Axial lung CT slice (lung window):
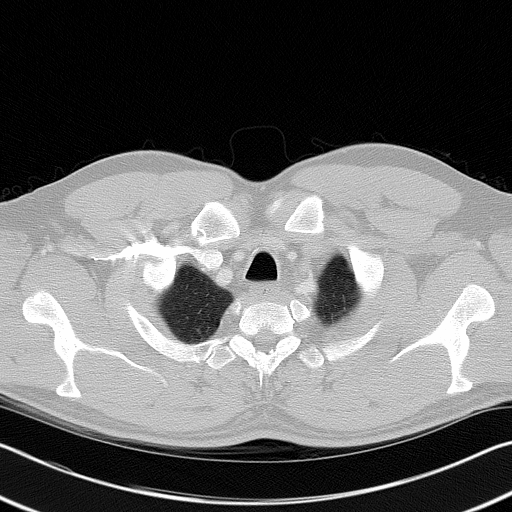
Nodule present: no